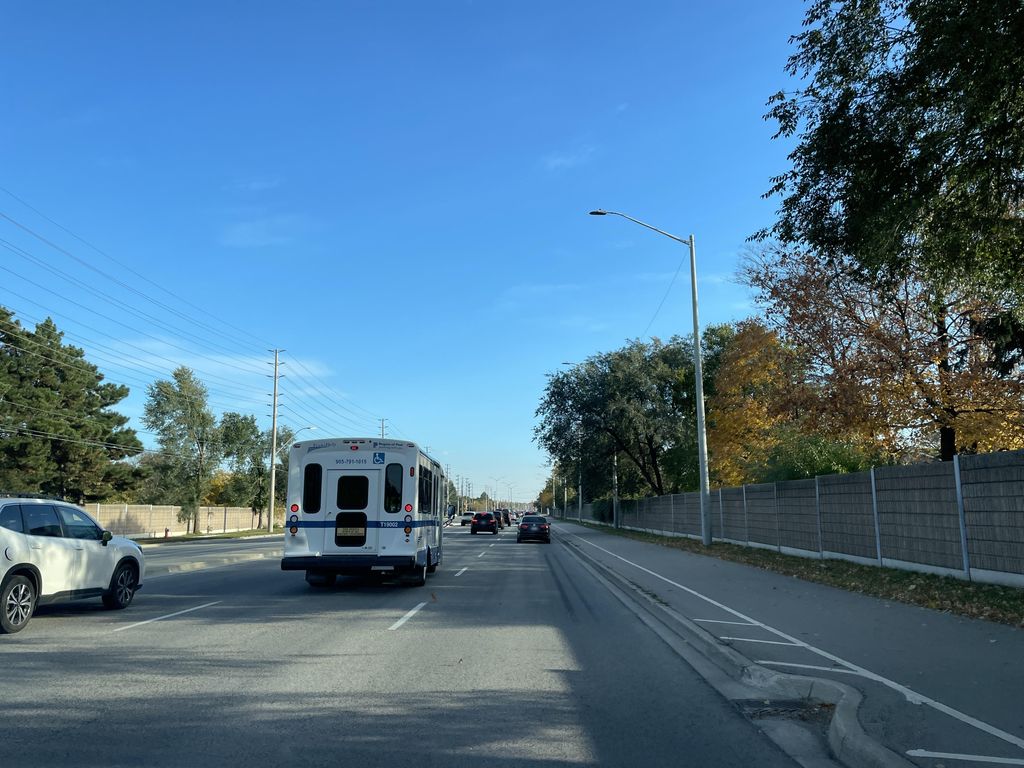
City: toronto